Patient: sex M, age 48
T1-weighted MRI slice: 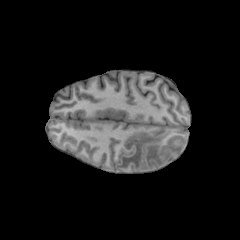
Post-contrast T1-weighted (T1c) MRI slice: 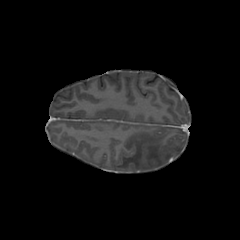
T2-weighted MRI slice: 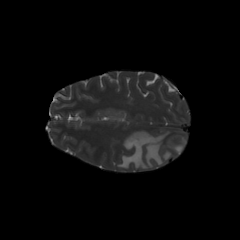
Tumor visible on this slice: yes
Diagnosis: Glioblastoma, IDH-wildtype
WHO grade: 4